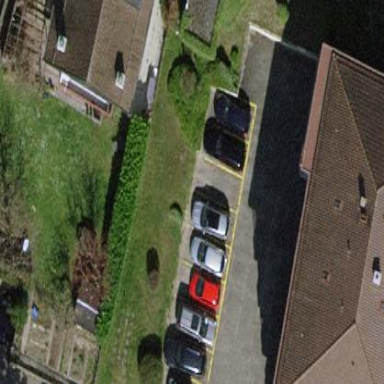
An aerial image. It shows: Parking available on the street side.